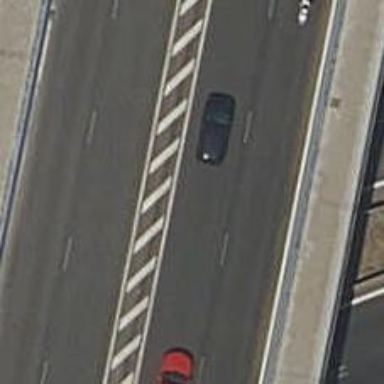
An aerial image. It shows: Traffic calming measure in place: rumble strips.